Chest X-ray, PA view. Patient: 25 years old, sex F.
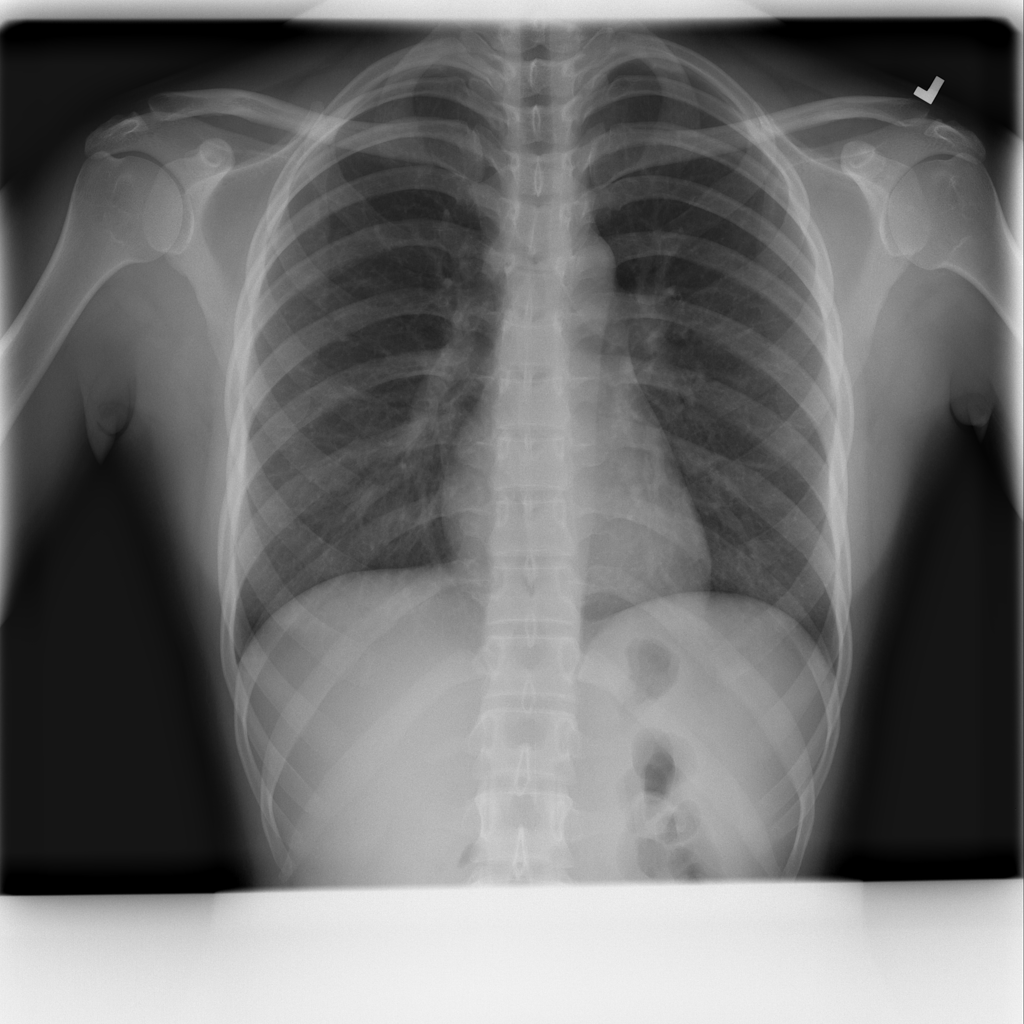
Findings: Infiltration